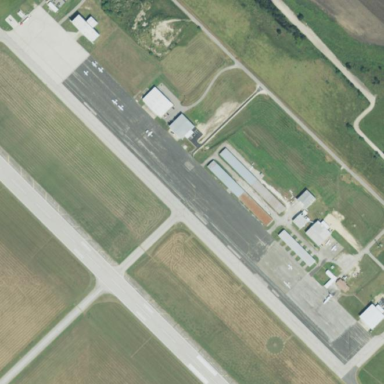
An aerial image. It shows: Apron at the airport.